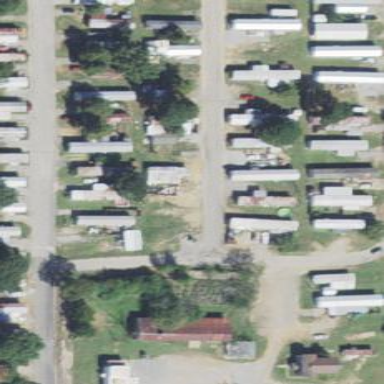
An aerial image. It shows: Residential area designated as trailer park.